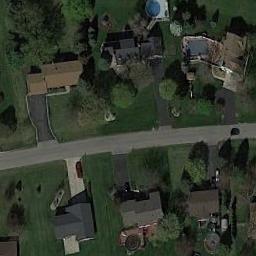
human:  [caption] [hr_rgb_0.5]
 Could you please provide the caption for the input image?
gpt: The medium residential is on the grass next to the road .

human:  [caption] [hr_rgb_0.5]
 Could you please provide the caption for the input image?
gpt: There are only a few houses in a mid-sized residential area .

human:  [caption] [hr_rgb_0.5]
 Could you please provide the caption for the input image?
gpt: The medium residential area has some houses and trees on the grass and a road goes through the medium residential area .

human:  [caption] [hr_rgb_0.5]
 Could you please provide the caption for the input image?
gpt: There are many buildings in medium residential area .

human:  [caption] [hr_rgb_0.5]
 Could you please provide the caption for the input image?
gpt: There are some buildings on green lawns on the medium residential area .